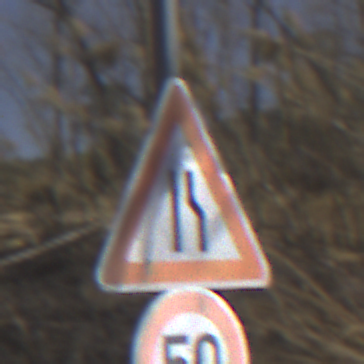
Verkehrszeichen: EinseitigVerengteFahrbahnRechts
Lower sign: Geschwindigkeit50
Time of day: Midday
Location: Outdoor (Nature)
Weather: Clear
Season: NotSpecified
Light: Natural